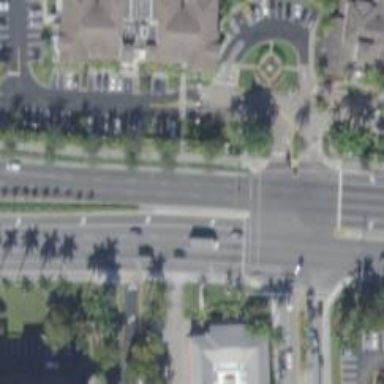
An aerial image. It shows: Footway crossing with island and line markings.